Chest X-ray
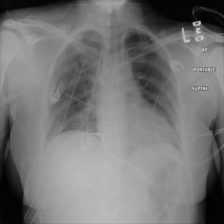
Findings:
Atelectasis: negative
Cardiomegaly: negative
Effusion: negative
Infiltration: negative
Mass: negative
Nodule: negative
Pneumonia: negative
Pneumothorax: negative
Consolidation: negative
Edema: negative
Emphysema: negative
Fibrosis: negative
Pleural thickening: negative
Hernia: negative